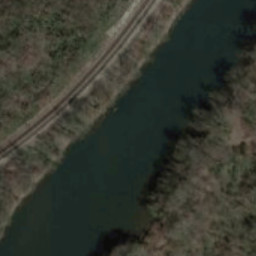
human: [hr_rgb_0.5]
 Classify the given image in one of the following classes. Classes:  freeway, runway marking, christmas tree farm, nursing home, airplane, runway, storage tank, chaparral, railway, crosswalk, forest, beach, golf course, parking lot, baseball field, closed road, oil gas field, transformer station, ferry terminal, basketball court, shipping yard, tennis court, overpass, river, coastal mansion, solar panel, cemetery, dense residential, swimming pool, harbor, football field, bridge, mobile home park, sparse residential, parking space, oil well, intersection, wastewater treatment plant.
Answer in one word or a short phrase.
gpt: river